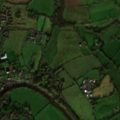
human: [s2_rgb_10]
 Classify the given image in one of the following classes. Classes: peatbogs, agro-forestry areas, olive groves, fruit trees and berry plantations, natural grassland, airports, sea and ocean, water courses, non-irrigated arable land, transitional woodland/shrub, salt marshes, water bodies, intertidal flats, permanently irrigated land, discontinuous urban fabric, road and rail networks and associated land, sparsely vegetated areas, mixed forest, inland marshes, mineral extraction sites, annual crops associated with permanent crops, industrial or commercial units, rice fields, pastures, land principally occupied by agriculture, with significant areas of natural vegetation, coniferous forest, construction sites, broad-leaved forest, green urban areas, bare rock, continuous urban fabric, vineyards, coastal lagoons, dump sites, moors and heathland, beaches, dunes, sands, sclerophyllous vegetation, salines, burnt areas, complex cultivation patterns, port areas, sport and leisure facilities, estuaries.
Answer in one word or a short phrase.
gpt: discontinuous urban fabric, non-irrigated arable land, pastures